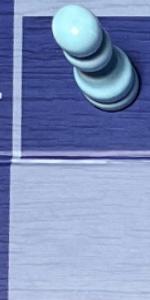
Label: Empty